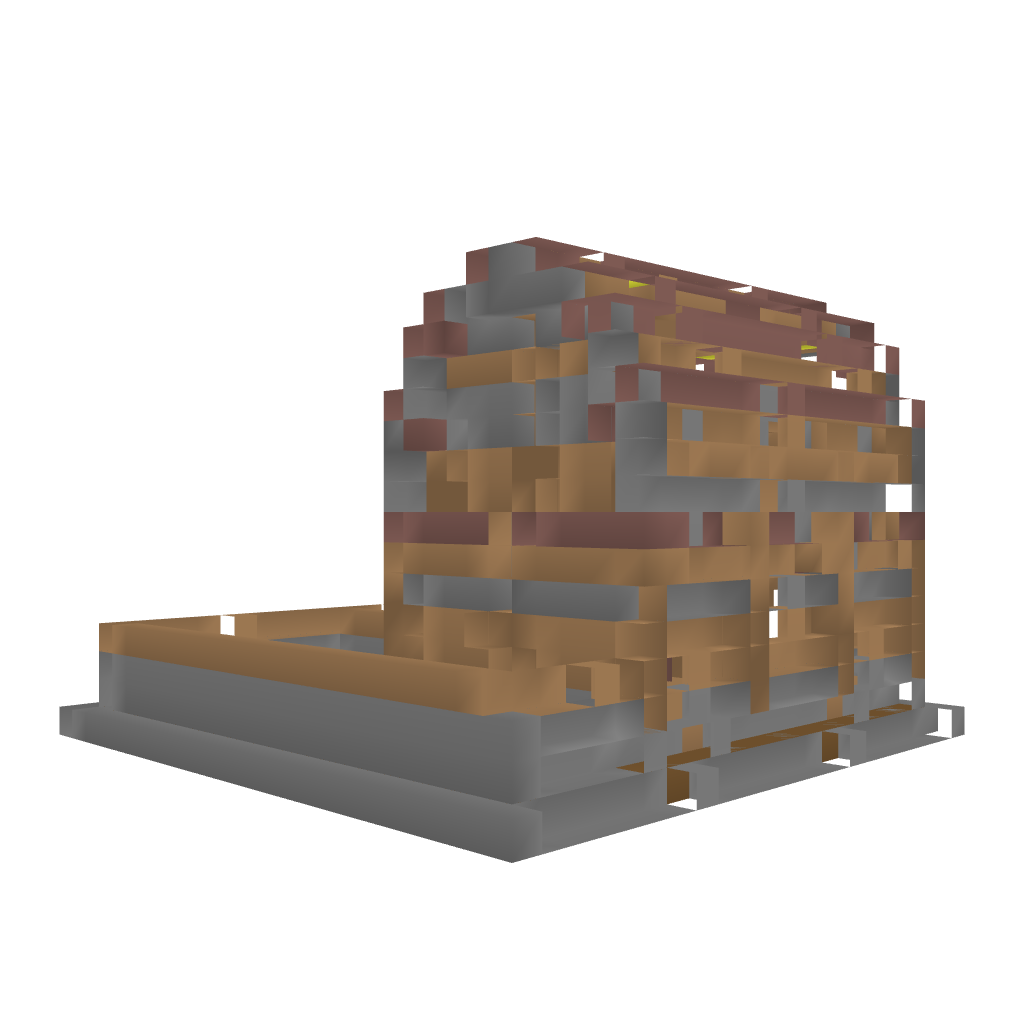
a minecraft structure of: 3 Stall Barn bad low quality